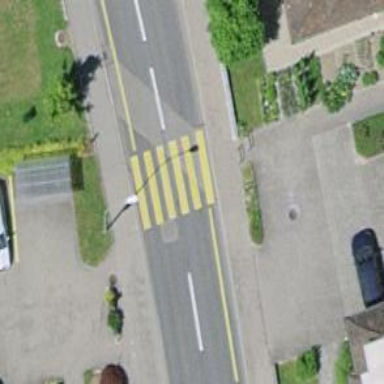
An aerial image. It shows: Footway with zebra crossing.